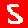
Digit: 5